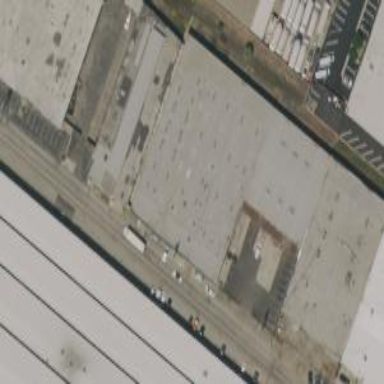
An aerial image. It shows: Industrial building.